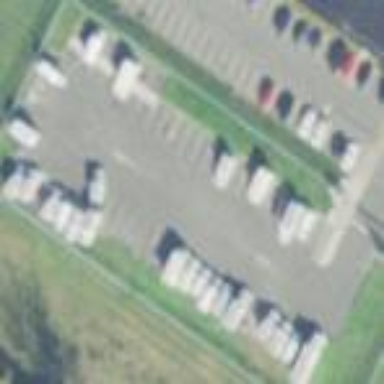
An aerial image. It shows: Parking area with asphalt surface.